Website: lowes
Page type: billing-address
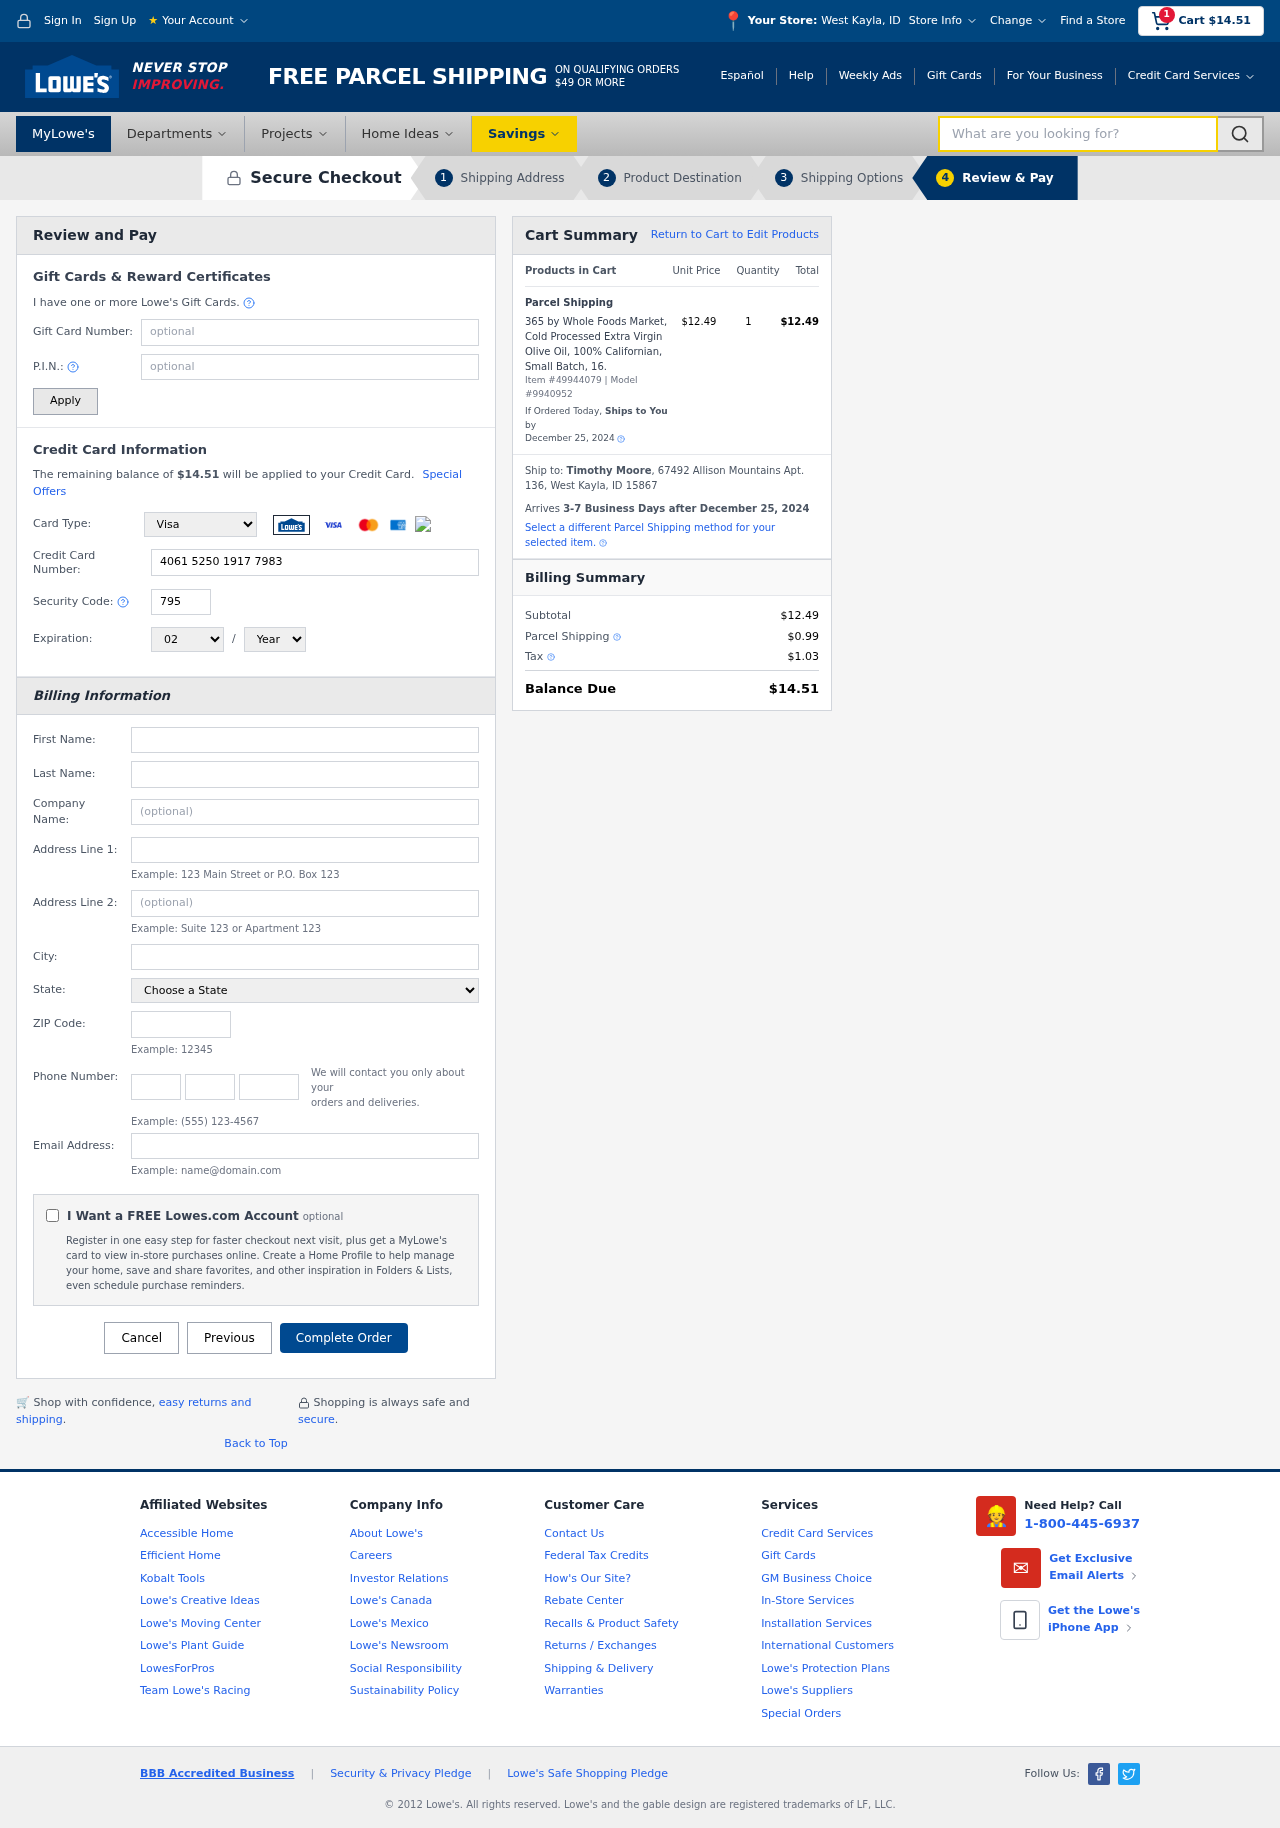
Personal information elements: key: PII_CARD_CVV
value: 795
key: PII_CARD_EXPIRY_MONTH
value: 02
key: PII_CARD_EXPIRY_YEAR
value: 30
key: PII_CARD_NUMBER
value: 4061 5250 1917 7983
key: PII_CARD_TYPE
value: Visa
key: PII_CITY
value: West Kayla
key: PII_CITY_STATE
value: West Kayla, ID
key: PII_EMAIL
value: timothymoore@yahoo.com
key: PII_FIRSTNAME
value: Timothy
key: PII_FULLNAME
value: Timothy Moore
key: PII_LASTNAME
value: Moore
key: PII_PHONE_AREA
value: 754
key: PII_PHONE_PREFIX
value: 205
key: PII_PHONE_SUFFIX
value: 3340
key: PII_POSTCODE
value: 15867
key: PII_STATE
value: Idaho
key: PII_STREET
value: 67492 Allison Mountains Apt. 136
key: PII_CITY_STATE_ZIP
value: West Kayla, ID 15867
Product elements: key: PRODUCT1_NAME
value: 365 by Whole Foods Market, Cold Processed Extra Virgin Olive Oil, 100% Californian, Small Batch, 16.
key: PRODUCT1_PRICE
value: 12.49
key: PRODUCT1_QUANTITY
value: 1
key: PRODUCT_ITEM_NUMBER
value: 49944079
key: PRODUCT_MODEL_NUMBER
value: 9940952
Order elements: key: ORDER_SUBTOTAL
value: $14.51
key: ORDER_TOTAL
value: $14.51
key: ORDER_SHIPPING_DATE
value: December 25, 2024
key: ORDER_SUBTOTAL
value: $12.49
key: ORDER_DELIVERY_DATE
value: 3-7 Business Days after December 25, 2024
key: ORDER_SHIPPING_DATE2
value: December 25, 2024
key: ORDER_SUBTOTAL2
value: $12.49
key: ORDER_SHIPPING_COST
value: $0.99
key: ORDER_TAX
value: $1.03
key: ORDER_TOTAL2
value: $14.51
Search elements: key: HEADER_SEARCH
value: What are you looking for?